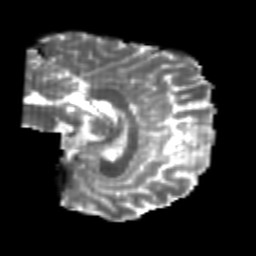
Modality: T2w
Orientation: sagittal
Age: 24
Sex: male
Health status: healthy
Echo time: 0.074 s